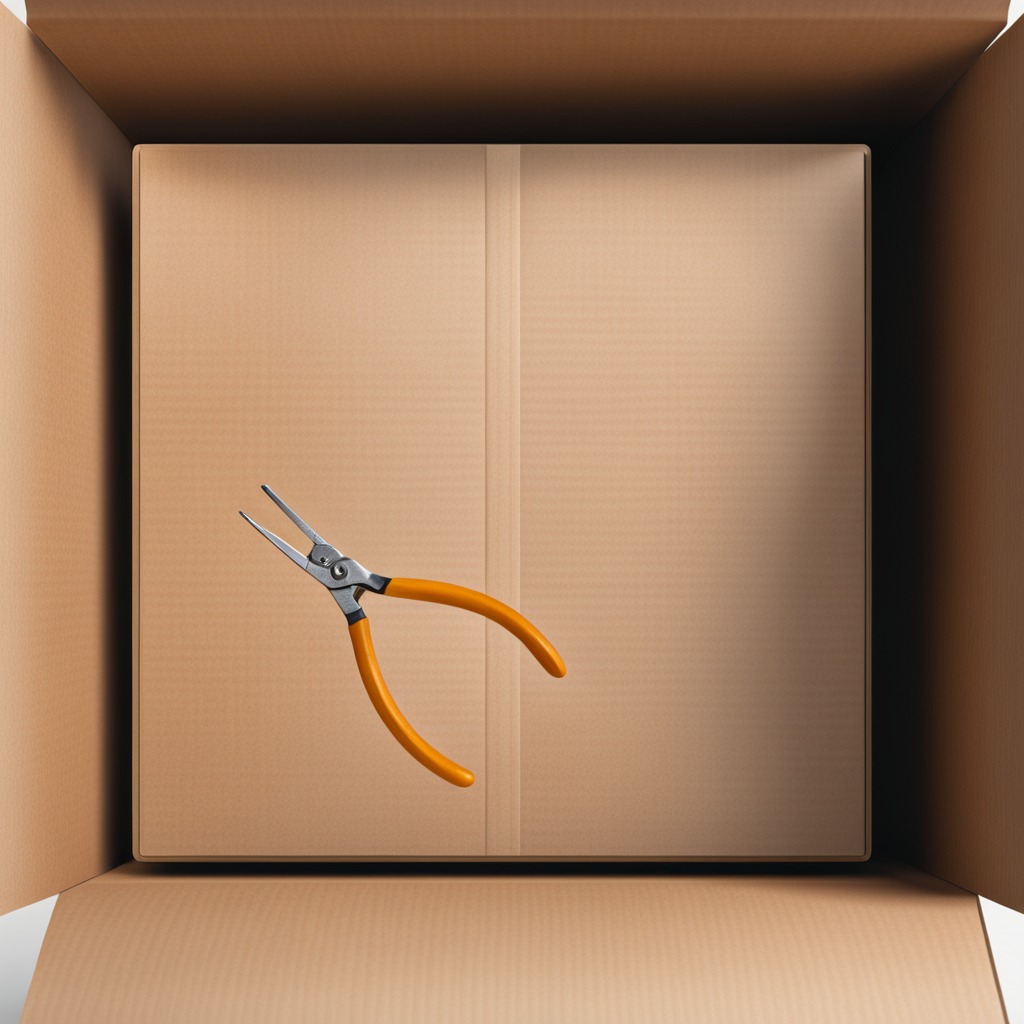
A plier lies on a clean dry cardboard box surface in an outdoor workshop during daytime bright natural light soft shadows slightly creased but